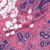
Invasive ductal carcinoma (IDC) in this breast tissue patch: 0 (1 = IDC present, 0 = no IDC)